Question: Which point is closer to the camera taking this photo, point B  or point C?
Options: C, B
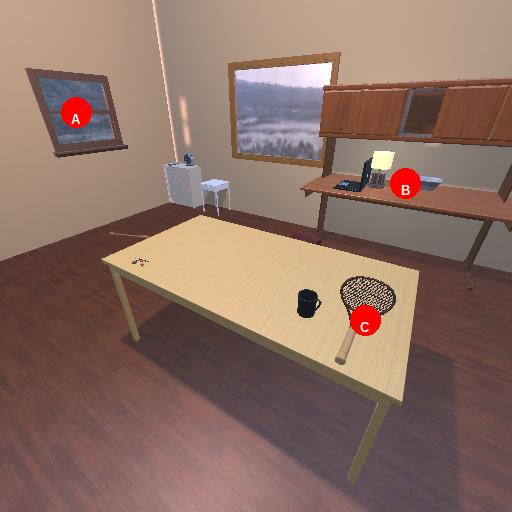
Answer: C